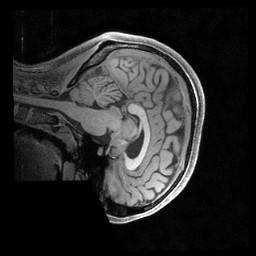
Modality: T1w
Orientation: sagittal
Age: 20
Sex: female
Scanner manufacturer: siemens
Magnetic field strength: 3 T
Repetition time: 2.4 s
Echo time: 0.00231 s